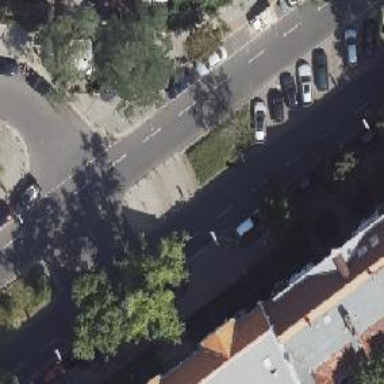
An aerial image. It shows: Asphalt footpath with unmarked crossing.